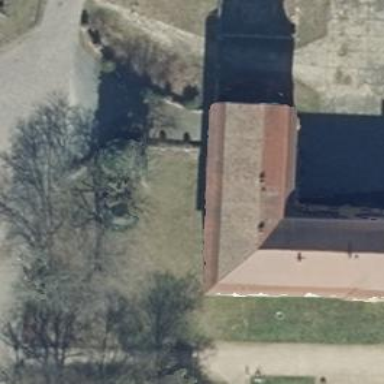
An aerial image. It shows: Building with ridged roof.